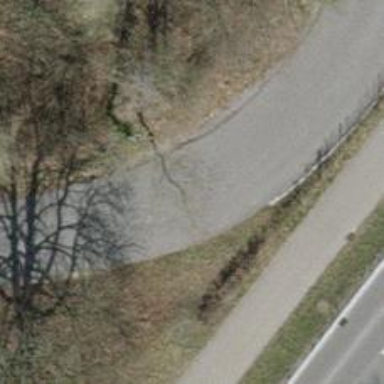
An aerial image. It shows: Unclassified road with paved surface.